Question: I'm trying to learn Java from this book 'The Art and Science of Java'
exercise in book <URL> page 129

> my problem is the pyramid should be centered in the window
'''
import acm.program.*;
import acm.graphics.*;
public class pyramid extends GraphicsProgram {
public void run() {
for (int i = 0; i < BRICK_IN_BASE; i++) {
for (int j = 0; j < i; j++) {
int x = BRICK_WIDTH * j ;
int y = BRICK_HEIGHT * i;
GRect brick = new GRect(x, y, BRICK_WIDTH, BRICK_HEIGHT);
add(brick);
}
}
}
private static final int BRICK_WIDTH =30 ;
private static final int BRICK_HEIGHT =20 ;
private static final int BRICK_IN_BASE = 12;
}
'''
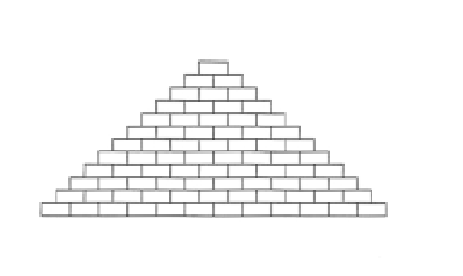
Answer: > my problem is the pyramid should be centered in the window
If you mean that you have a fixed area to draw in and the pyramid should be centered in that area:
1. get the maximum width of the pyramid: BRICK_IN_BASE * BRICK_WIDTH
2. start at x = (area.width-pyramid_width)/2
3. same for the height: BRICK_IN_BASE * BRICK_HEIGHT
4. start at y = (area.height-pyramid_height)/2
Besides that, note that for each level above the base you would have to add 'BRICK_WIDTH/2' to the x offset.
Edit (clarification):
The above points apply to getting the x and y coordinates to start drawing at. Note that
1. with "start at x" I meant the initial x offset. Your bricks' x coordinate would be x_offset + BRICK_WIDTH * j
2. the same for start at y
3. for each level you have to increase x_offset by BRICK_WIDTH/2, i.e. int x = x_offset + (BRICK_IN_BASE - i - 1) * BRICK_WIDTH/2 + BRICK_WIDTH * j; (you're starting at the top, so the level would have to be calculated as (BRICK_IN_BASE - i - 1) in order to get 11 for the top row and 0 for the bottom row).